Field crop: maize
Growth stage: 2
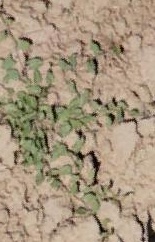
Species: convolvulus